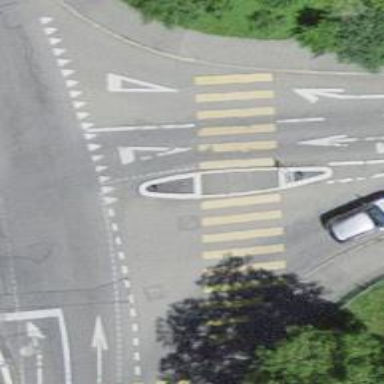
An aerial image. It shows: Zebra crossing on the road.